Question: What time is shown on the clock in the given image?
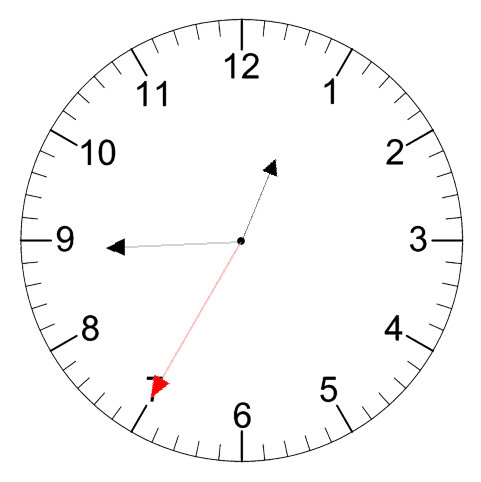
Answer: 12:44:35